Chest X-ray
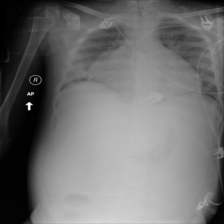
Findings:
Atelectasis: negative
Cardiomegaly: negative
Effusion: negative
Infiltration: positive
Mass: negative
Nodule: negative
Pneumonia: negative
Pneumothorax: negative
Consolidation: negative
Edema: negative
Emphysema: negative
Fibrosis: negative
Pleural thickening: negative
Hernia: negative